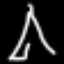
Label: The Eiffel Tower